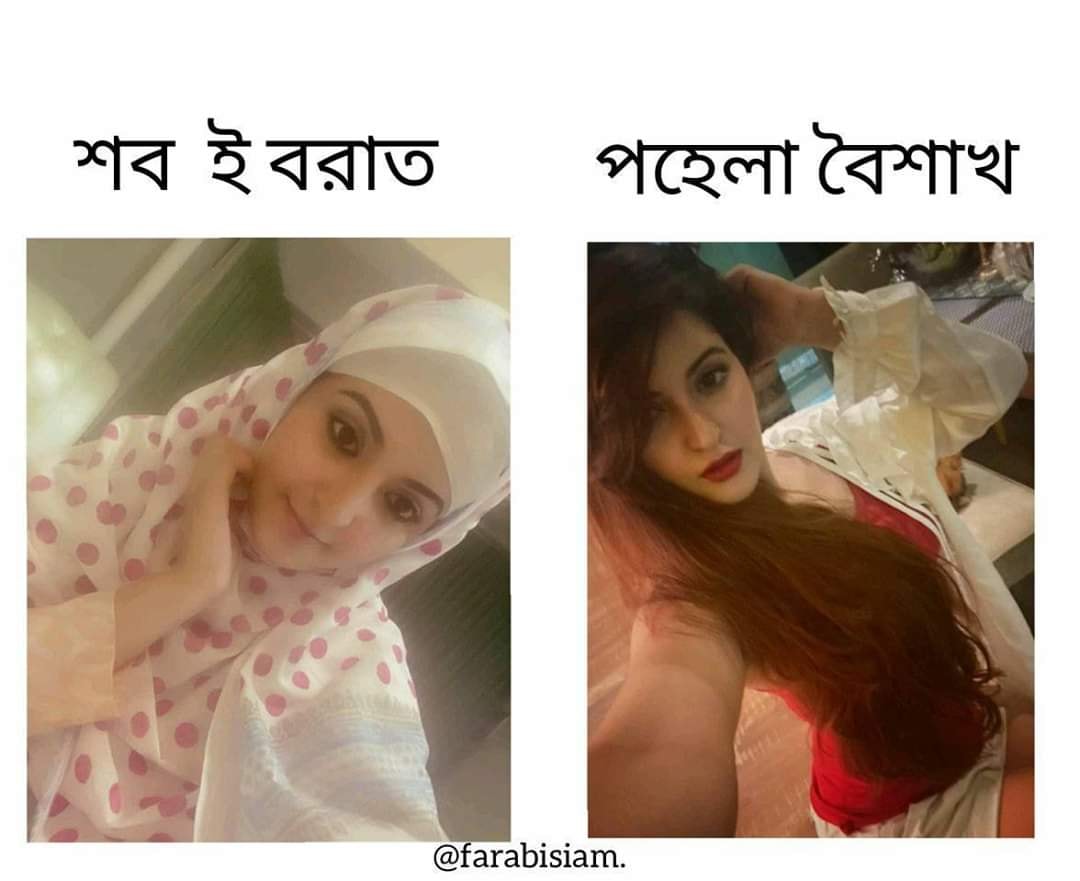
Caption: শব ই বরাত     পহেলা বৈশাখ
Label: hate